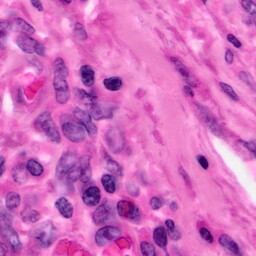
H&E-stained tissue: Pancreatic